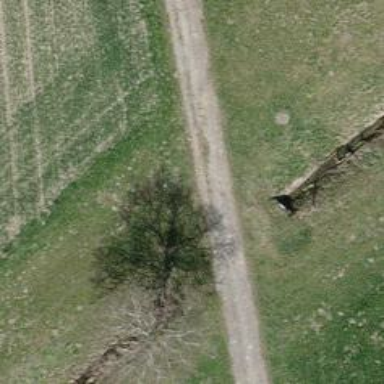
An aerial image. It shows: Culvert tunnel.